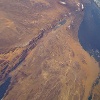
Label: land